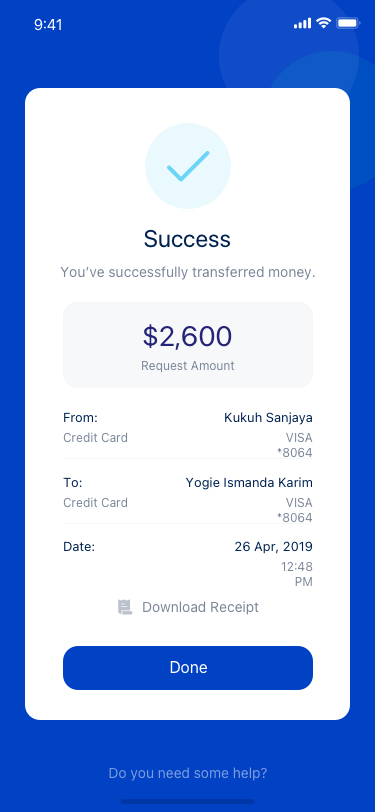
Text in this UI design:
Success
You’ve successfully transferred money.
Request Amount
$2,600
From:
Kukuh Sanjaya
VISA *8064
Credit Card
To:
Yogie Ismanda Karim
VISA *8064
Credit Card
Date:
26 Apr, 2019
12:48 PM
Download Receipt
Do you need some help?